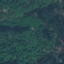
Land use / land cover: Forest